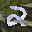
Label: 2